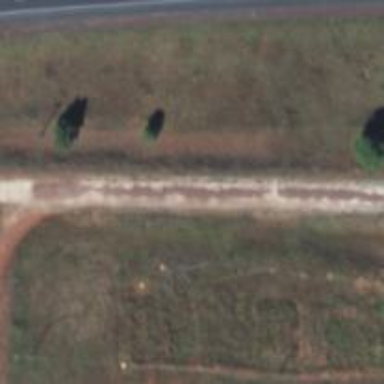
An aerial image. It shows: Abandoned road.